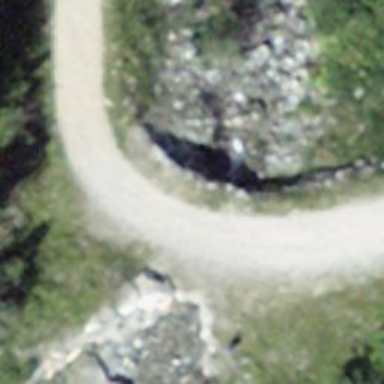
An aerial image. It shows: Gravel track on bridge with grade 3 tracktype.